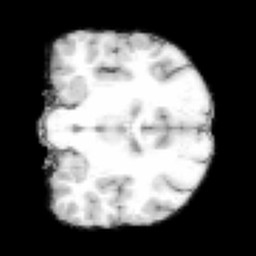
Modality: T1w
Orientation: coronal